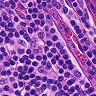
Metastatic tissue present: no